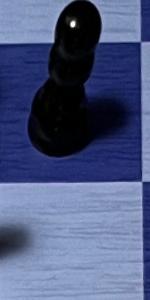
Label: Empty